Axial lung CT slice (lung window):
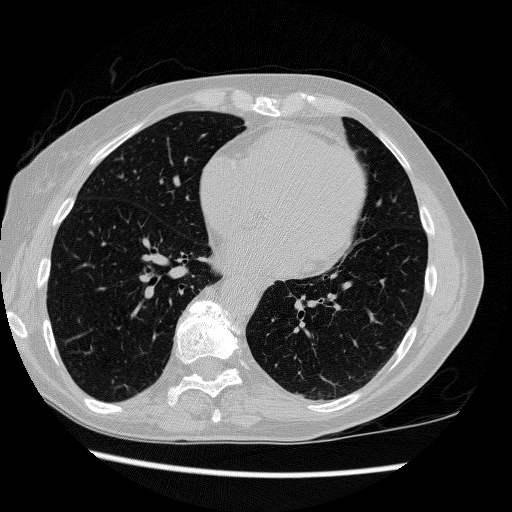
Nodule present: no